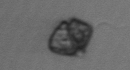
Label: Kryptoperidinium_triquetrum